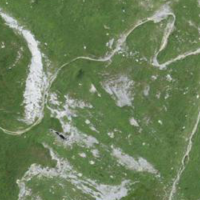
EUNIS habitat code: 31
Species observed at this site:
Lasiocampa quercus